高三 · 代数
已知函数 $f(x)=x \sin x+\cos x+2020, g(x)$ 是函数 $f(x)$ 的导函数, 则函数 $y=g(x)$ 的部分图象是
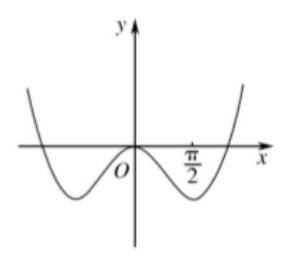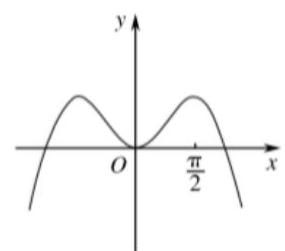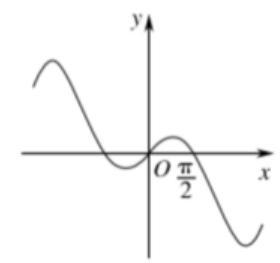
A. B.C.
答案: D